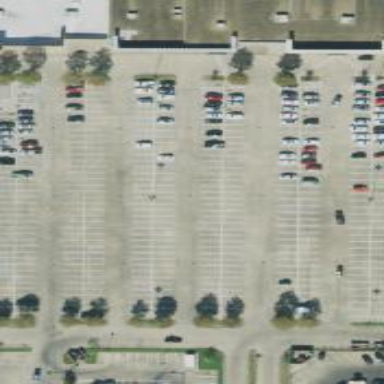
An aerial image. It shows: Parking space is available.